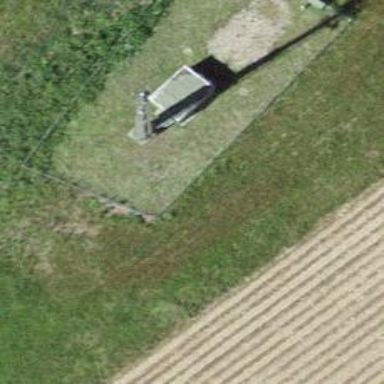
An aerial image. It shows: Mast tower used for communication.